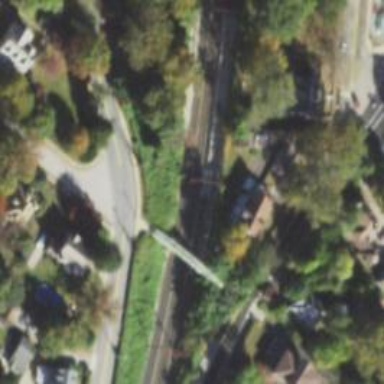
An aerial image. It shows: Railway track with contact line for electrification.